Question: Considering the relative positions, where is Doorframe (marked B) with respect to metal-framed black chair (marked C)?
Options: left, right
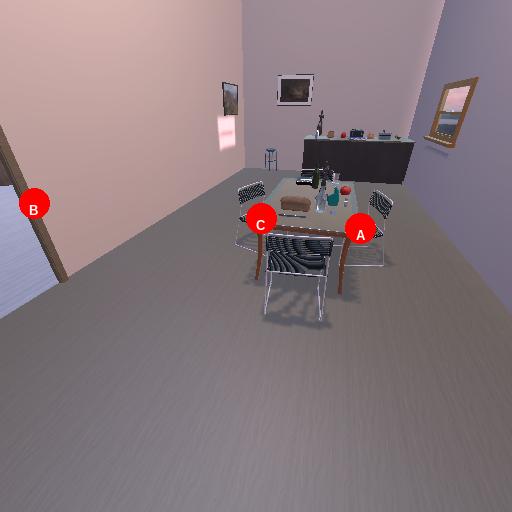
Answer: left